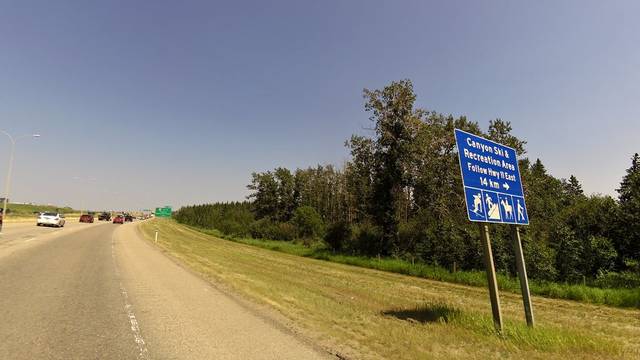
Region: Canada
Coordinates: 52.275, -113.866